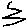
Label: zigzag